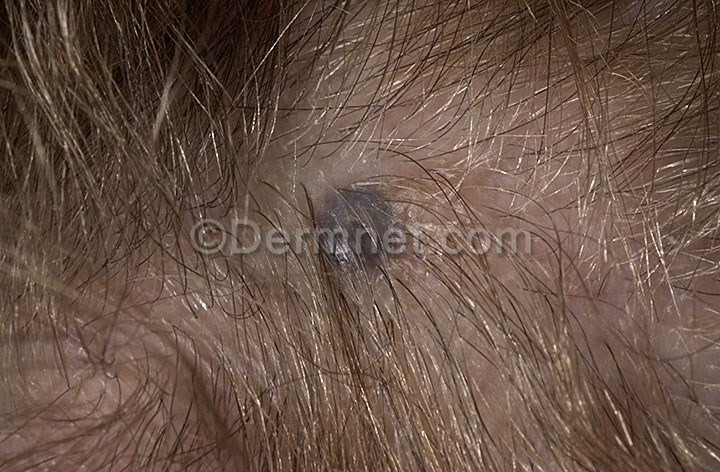
Disease: Melanoma Skin Cancer Nevi and Moles